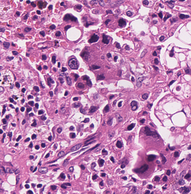
Tumor epithelial tissue: yes
Tumor-associated stroma tissue: yes
Normal tissue: no